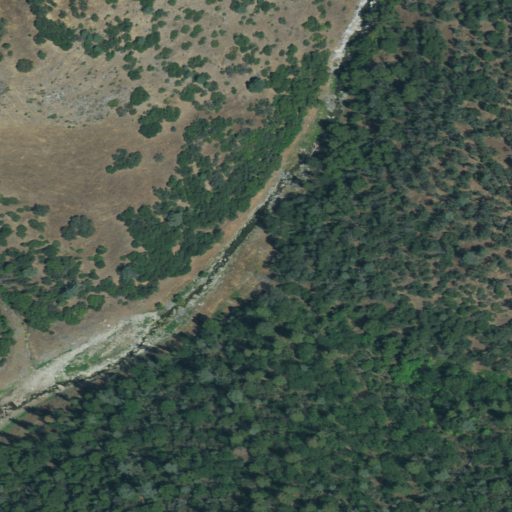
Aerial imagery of valley in California named Peruvian Gulch containing evergreen forest, shrub, mixed forest, grassland, and deciduous forest